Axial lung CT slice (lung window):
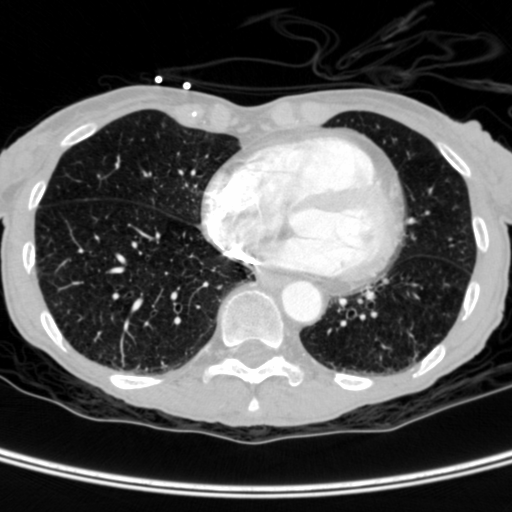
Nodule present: no